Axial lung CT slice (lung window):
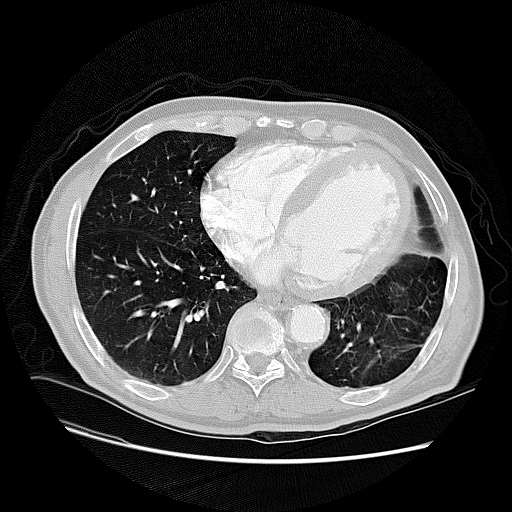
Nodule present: no